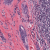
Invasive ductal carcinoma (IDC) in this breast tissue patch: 0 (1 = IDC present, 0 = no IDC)